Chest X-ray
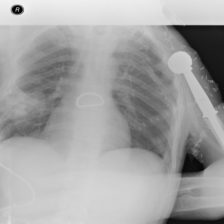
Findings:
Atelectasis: negative
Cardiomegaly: negative
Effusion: negative
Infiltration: negative
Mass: positive
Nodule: negative
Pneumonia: negative
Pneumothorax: negative
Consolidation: negative
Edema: positive
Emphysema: negative
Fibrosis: negative
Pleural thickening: negative
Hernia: negative